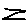
Label: zigzag